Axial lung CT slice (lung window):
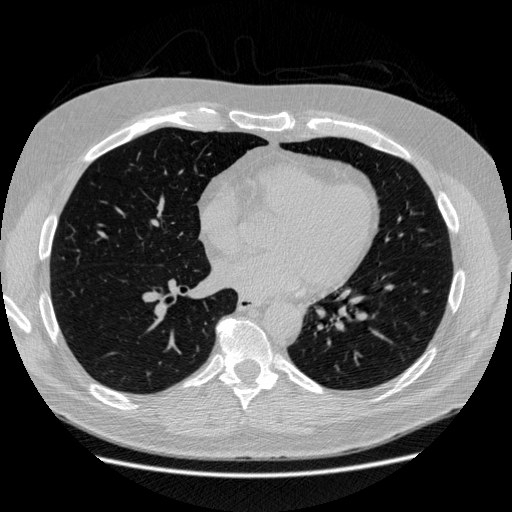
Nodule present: no